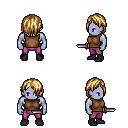
a pixel art fantasy rpg character, male body template, dark elf, purple skin, brown sleeveless shirt, magenta pants, blonde bangs hairstyle, black shoes, dagger, four views (front, back, left, right), 2x2 character sprite sheet, small pixel art, hard edges, no anti-aliasing